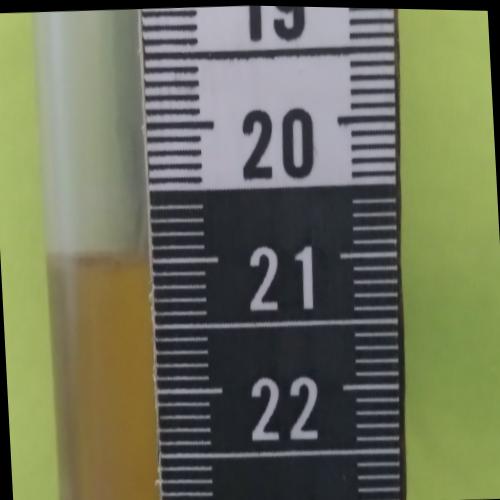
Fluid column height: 21.0 cm